The image is the raw time-domain waveform of a rolling-element bearing's vibration signal. Diagnose the bearing from this image, choosing from: normal, inner_race, outer_race, ball.
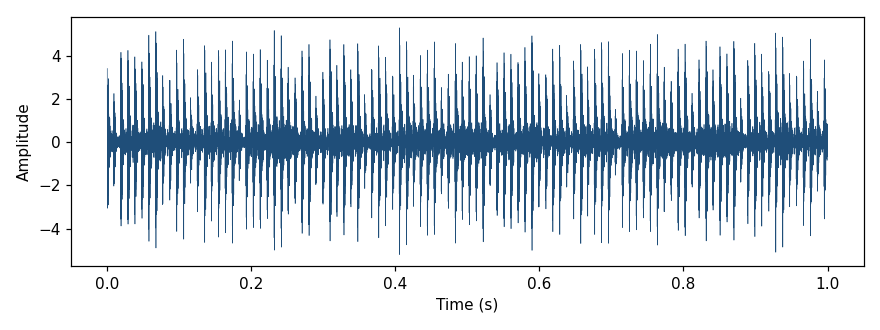
Answer: outer_race